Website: macys
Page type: delivery-shipping
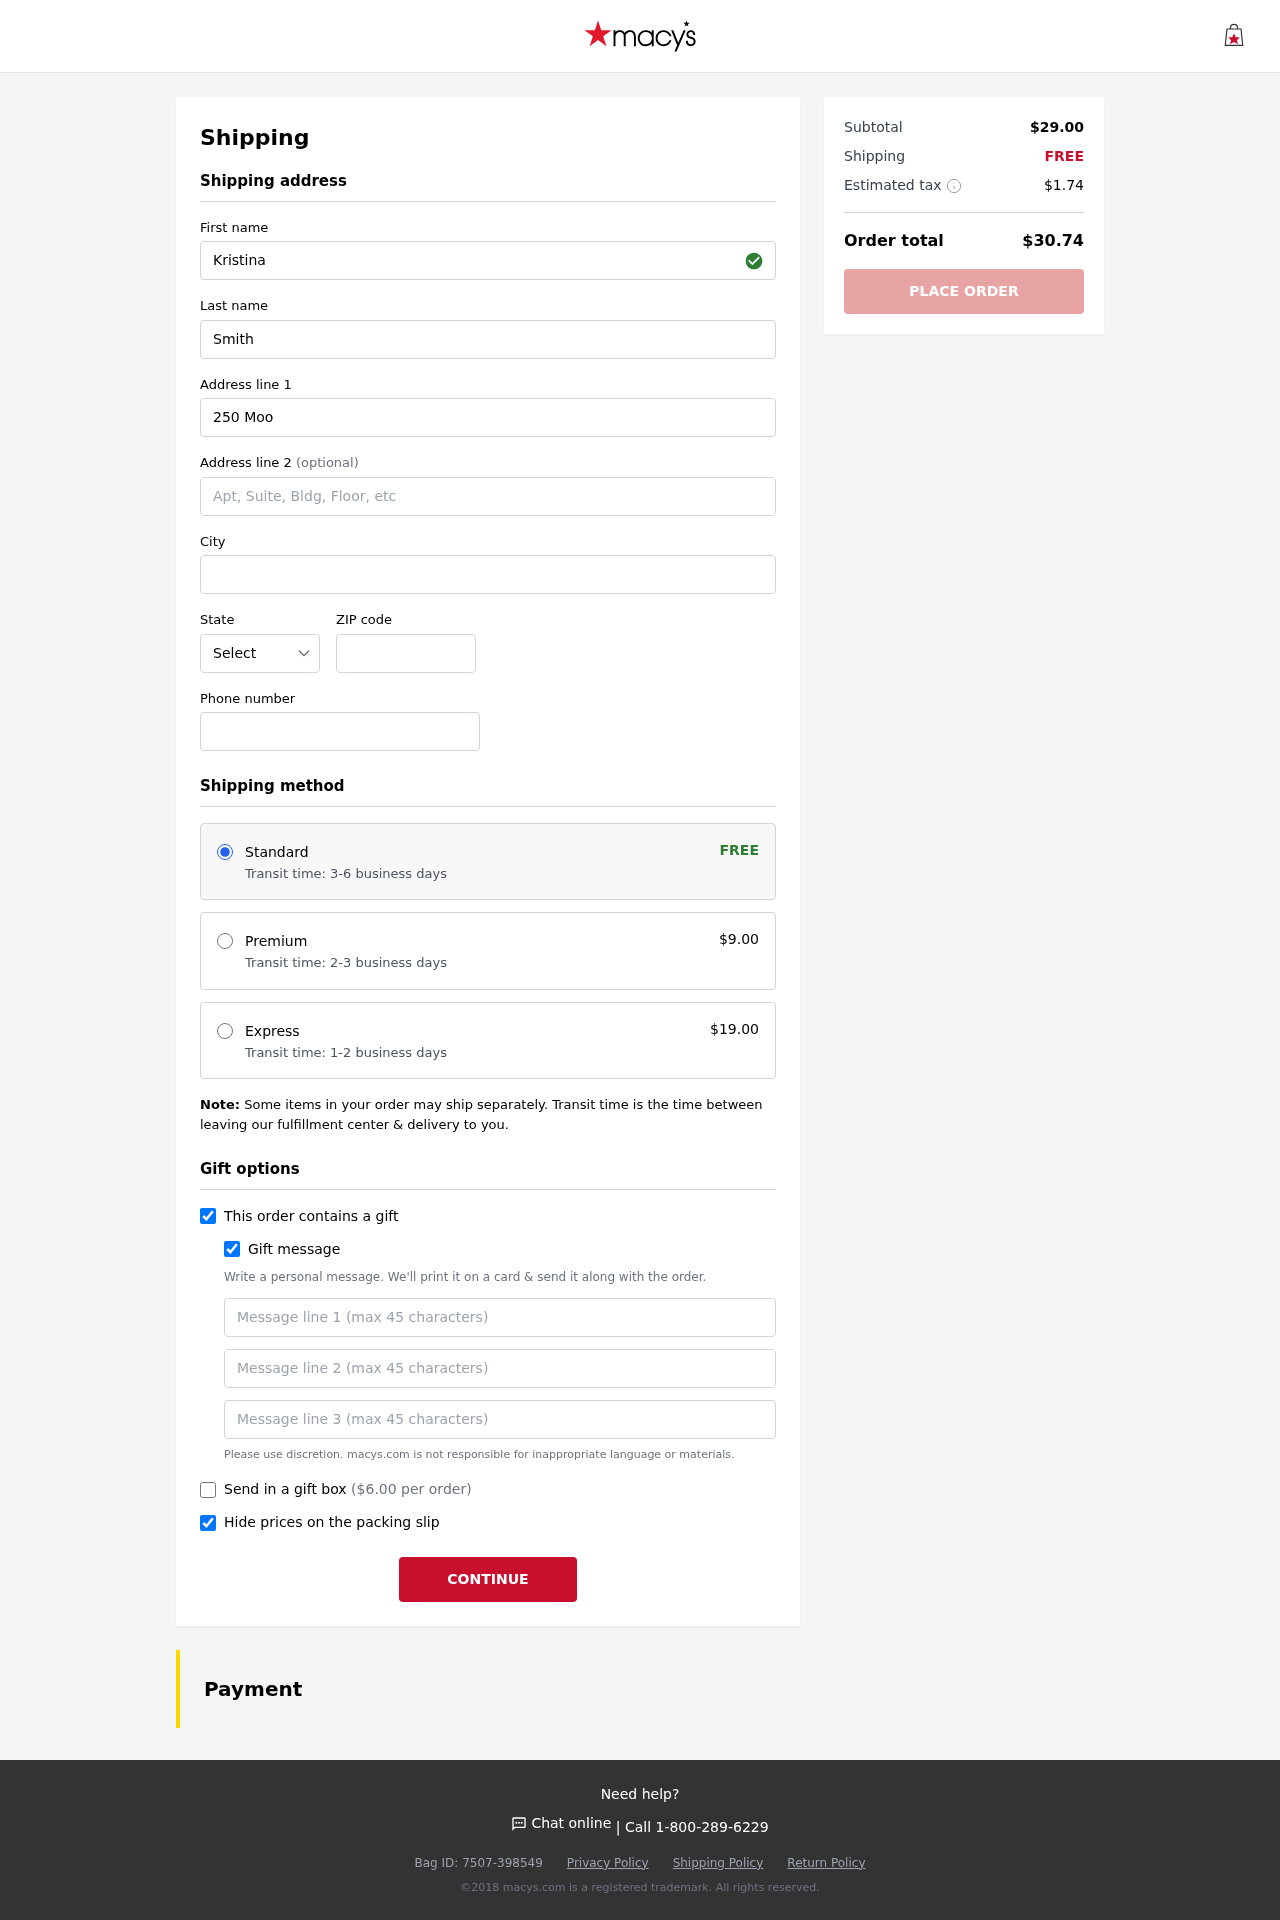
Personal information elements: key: PII_STATE_ABBR
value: NE
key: PII_FIRSTNAME
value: Kristina
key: PII_LASTNAME
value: Smith
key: PII_STREET
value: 250 Moore Park
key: PII_CITY
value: Thomasside
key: PII_POSTCODE
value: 18446
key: PII_PHONE
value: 4299877863
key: PII_GIFT_MESSAGE
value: Hey Jean, I found this adorable gray beret that I thought would keep you cozy and stylish this winter. I know how much you love looking chic, even when life throws challenges your way. Enjoy wearing it!  Kristina
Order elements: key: ORDER_SHIPPING_STANDARD
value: Transit time: 3-6 business days
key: ORDER_SHIPPING_COST
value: FREE
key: ORDER_SHIPPING_PREMIUM
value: Transit time: 2-3 business days
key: ORDER_SHIPPING_PREMIUM_PRICE
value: $9.00
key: ORDER_SHIPPING_EXPRESS
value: Transit time: 1-2 business days
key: ORDER_SHIPPING_EXPRESS_PRICE
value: $19.00
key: ORDER_GIFT_BOX_PRICE
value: ($6.00 per order)
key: ORDER_SUBTOTAL
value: $29.00
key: ORDER_SHIPPING_COST2
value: FREE
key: ORDER_TAX
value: $1.74
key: ORDER_TOTAL
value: $30.74